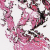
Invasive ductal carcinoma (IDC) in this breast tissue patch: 0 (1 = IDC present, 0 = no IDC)